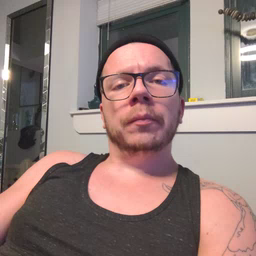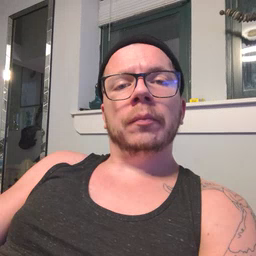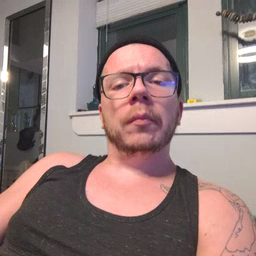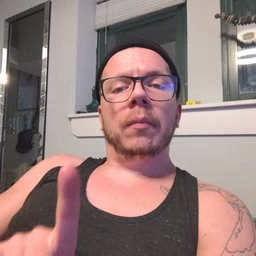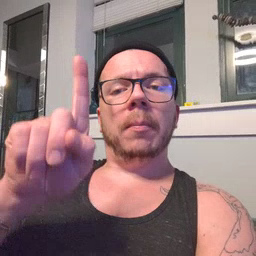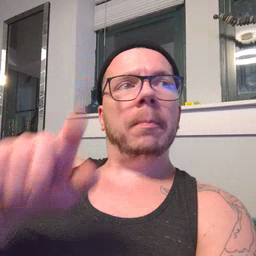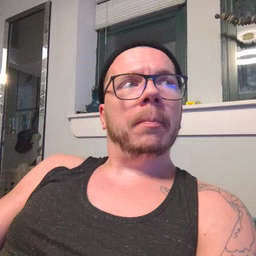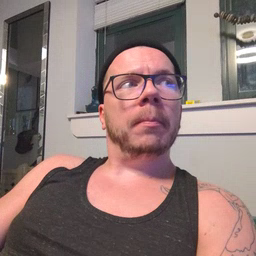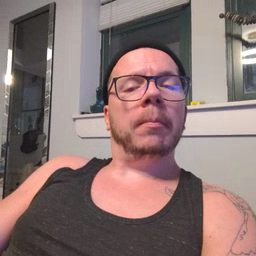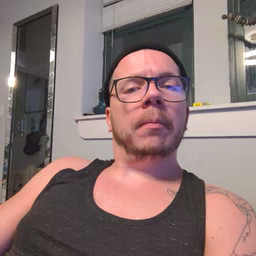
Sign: up